Question: Can anyone help me please, I am trying to retrieve data about Employee and Project from Gallery (DataSource: AssignmentDate),
My tables are connected like this: I am able to retrieve data about Project/Employee if I connect my gallery to assignemnt, but not from assignment date.
Any ideas?

I am trying to display data from connected tables
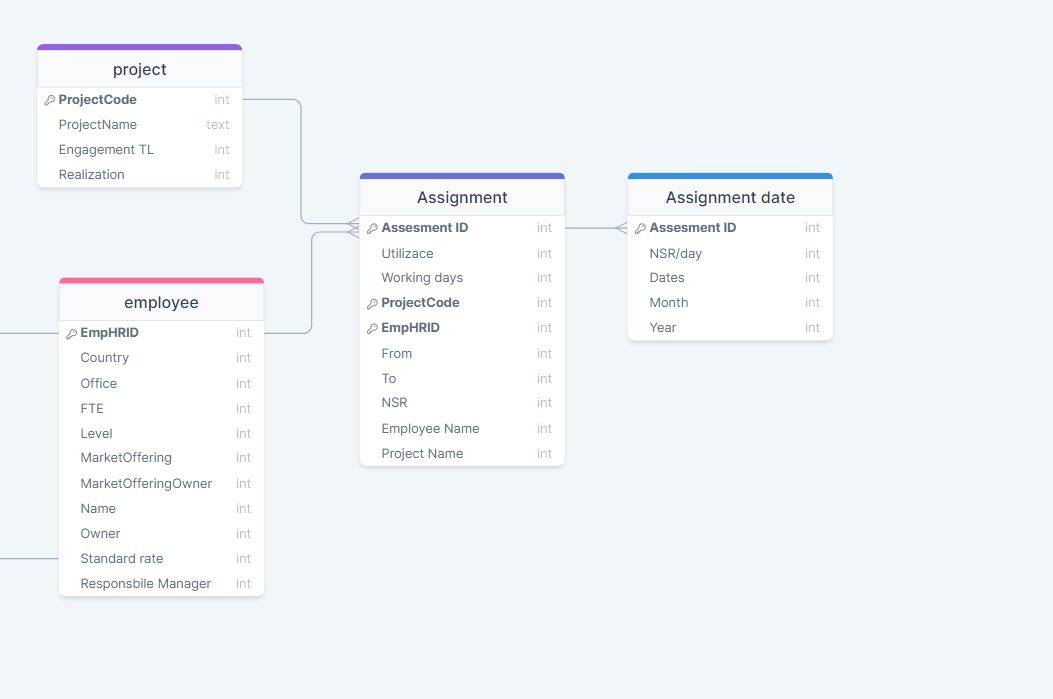
Answer: you won't be able to get data about Employee and Project from AssignmentDate.
If you see in your data model your project and employee are connected to assignment.
solution, first you will have to retrieve assignment record, fields project code and emplyoee hrd.
Then you will have to do lookup function for each project and employee based on your fields project code and emplyoee hrd